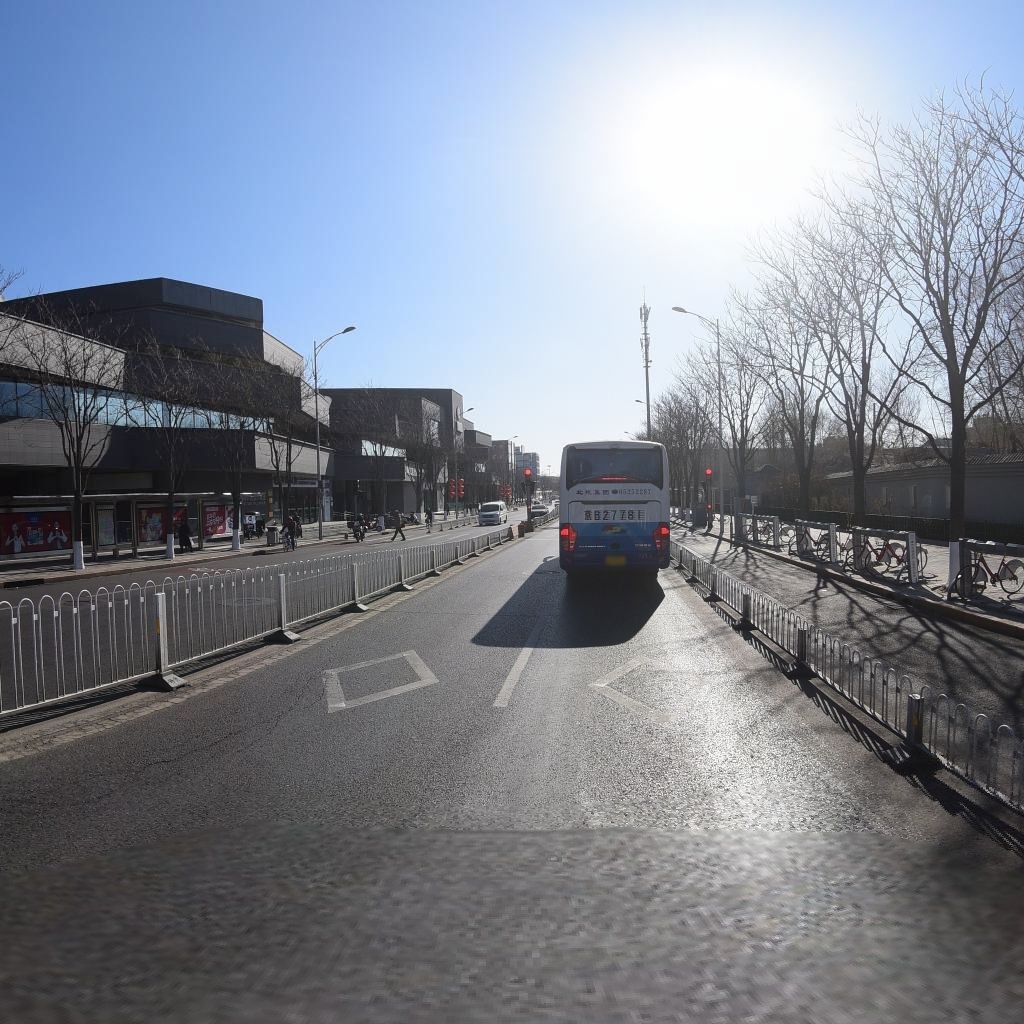
Region: Dongcheng
Road damage annotations: transverse crack, longitudinal crack, manhole cover